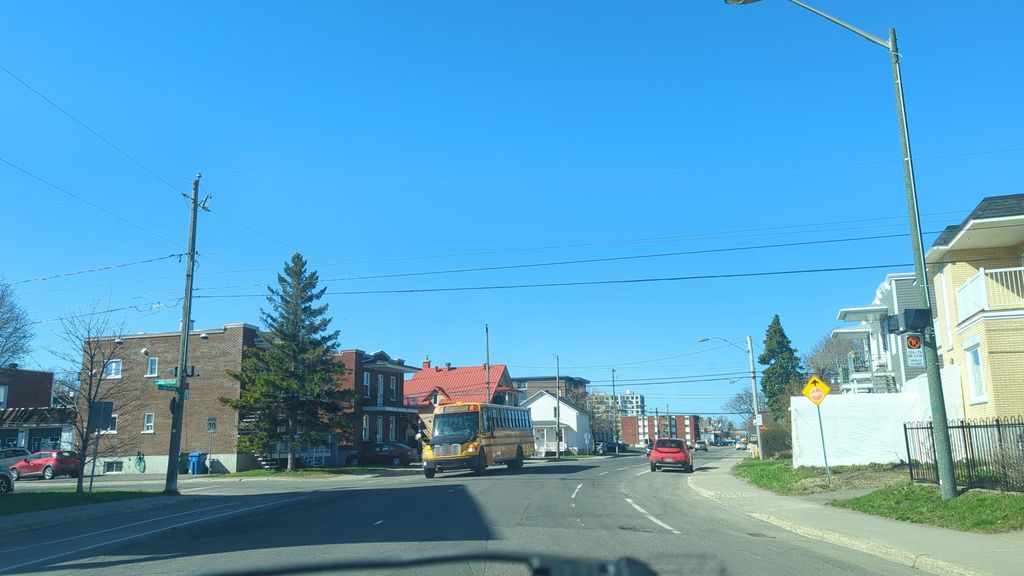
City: quebec_city